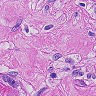
Metastatic tissue present: yes